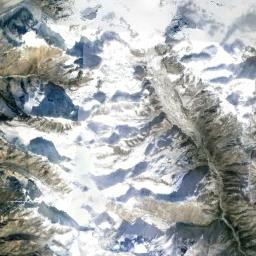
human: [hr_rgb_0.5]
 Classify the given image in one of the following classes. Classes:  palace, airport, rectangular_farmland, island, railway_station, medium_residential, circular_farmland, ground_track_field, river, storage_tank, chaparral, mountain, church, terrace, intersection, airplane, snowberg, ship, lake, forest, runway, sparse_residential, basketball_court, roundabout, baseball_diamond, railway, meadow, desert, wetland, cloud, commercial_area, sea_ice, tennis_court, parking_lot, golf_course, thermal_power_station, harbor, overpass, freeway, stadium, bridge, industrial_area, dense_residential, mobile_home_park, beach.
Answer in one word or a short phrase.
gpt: snowberg